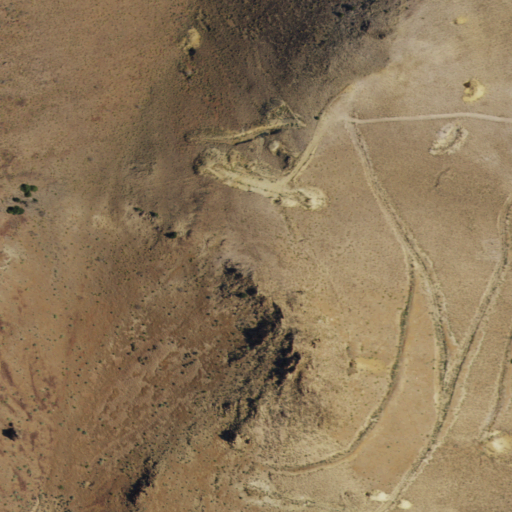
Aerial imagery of mountain in Nevada named Signal Peak containing shrub and grassland